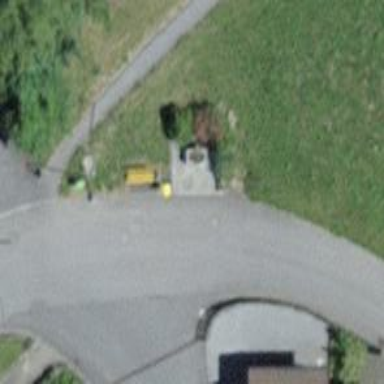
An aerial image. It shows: Bench for seating.